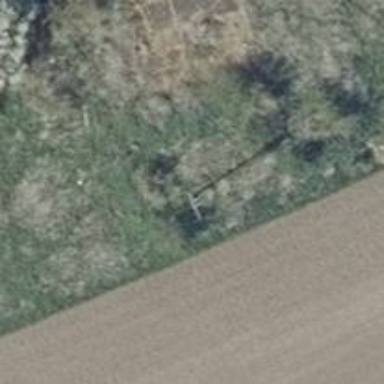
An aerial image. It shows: Power pole.